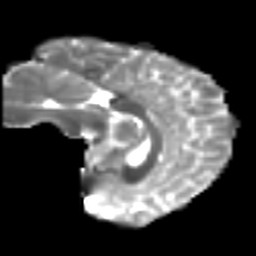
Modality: T2w
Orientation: sagittal
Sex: male
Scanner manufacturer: ge
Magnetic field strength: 3 T
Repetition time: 7 s
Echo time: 0.08 s